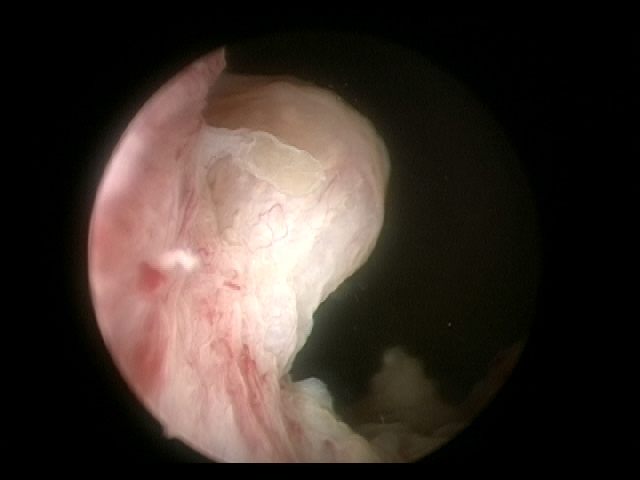
Modality: WLC
Class: Non-malignant
Subclass: CCG
Lesion: L2
Morphology: Papillary
Bladder cancer association: No